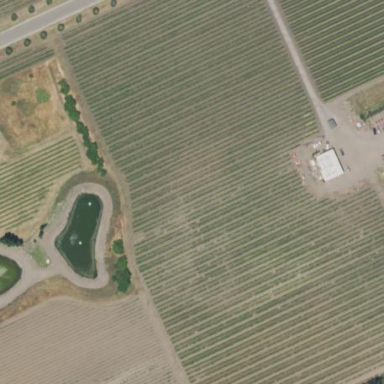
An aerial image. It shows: Vineyard with grape crops.